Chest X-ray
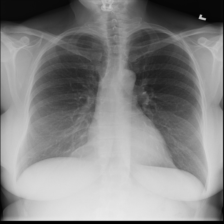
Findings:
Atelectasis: negative
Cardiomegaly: negative
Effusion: negative
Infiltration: negative
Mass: negative
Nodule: negative
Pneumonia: negative
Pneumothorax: negative
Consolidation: negative
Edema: negative
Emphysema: negative
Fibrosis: negative
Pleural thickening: negative
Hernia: negative